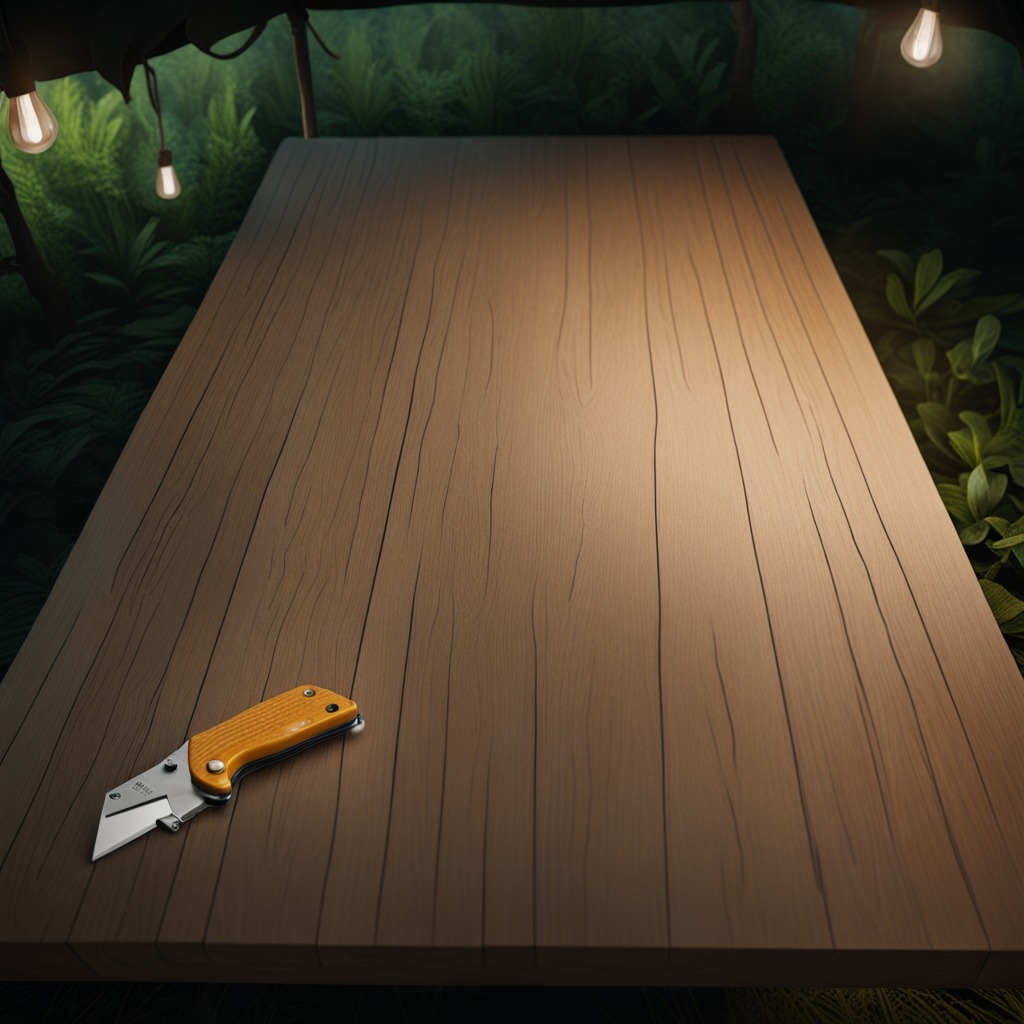
A utility knife lying on a wooden table inside a jungle field workshop tent at night dim ambient light soft shadows worn but